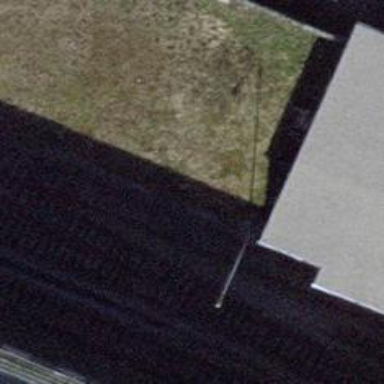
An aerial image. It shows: Single railway spur track.